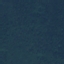
Land use / land cover: Forest